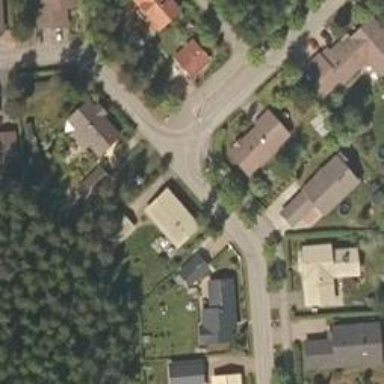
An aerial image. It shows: Uncontrolled crossing on the road.